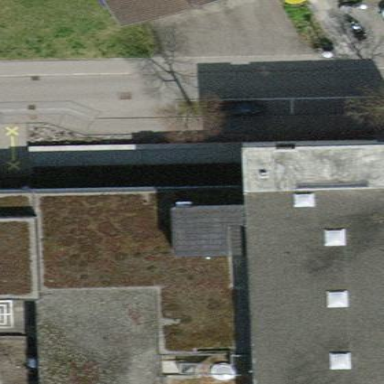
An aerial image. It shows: School building.